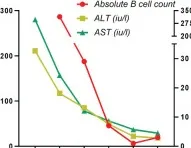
ALT and AST levels decreased as the patient's absolute B-cell count decreased, and both normalized by the second dose of OFA (C). OFA, Ofatumumab; CK, Creatine Kinase; MRS, Modified Rankin Scale; ADL, Activity of Daily Living Scale; ALT, Alanine aminotransferase; AST, Aspartate aminotransferase.
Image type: pathology (immunostaining)